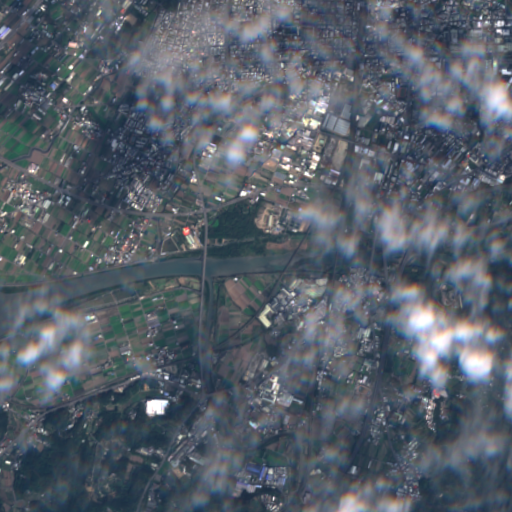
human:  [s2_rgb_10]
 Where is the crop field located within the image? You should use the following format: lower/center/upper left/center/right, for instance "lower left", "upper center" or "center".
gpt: The crop field is located in the center right of the image.
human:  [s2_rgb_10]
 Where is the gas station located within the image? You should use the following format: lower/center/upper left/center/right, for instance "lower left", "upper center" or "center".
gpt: The gas station is located in the upper right of the image.
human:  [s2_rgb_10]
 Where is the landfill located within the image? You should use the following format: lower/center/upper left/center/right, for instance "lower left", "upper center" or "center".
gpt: The landfill is located in the center right of the image.
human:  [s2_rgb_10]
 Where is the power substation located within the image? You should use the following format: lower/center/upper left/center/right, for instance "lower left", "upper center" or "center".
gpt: The power substation is located in the upper right of the image.
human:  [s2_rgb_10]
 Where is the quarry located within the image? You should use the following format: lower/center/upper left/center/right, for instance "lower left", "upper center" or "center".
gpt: The quarry is located in the lower center of the image.
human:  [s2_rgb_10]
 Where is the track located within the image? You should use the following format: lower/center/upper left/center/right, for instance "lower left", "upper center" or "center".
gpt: The track is located in the upper center of the image.
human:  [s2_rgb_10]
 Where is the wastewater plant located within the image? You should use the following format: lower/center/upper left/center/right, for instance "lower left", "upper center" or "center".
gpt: The wastewater plant is located in the center of the image.
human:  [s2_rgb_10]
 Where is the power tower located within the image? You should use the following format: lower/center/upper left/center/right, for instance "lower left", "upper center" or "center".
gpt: There is no power tower in the image.